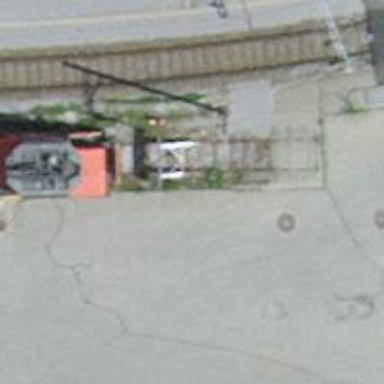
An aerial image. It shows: Railway buffer stop.